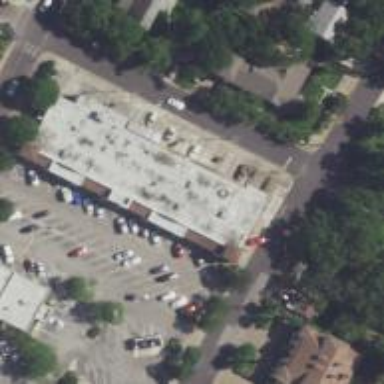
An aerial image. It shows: Post office.